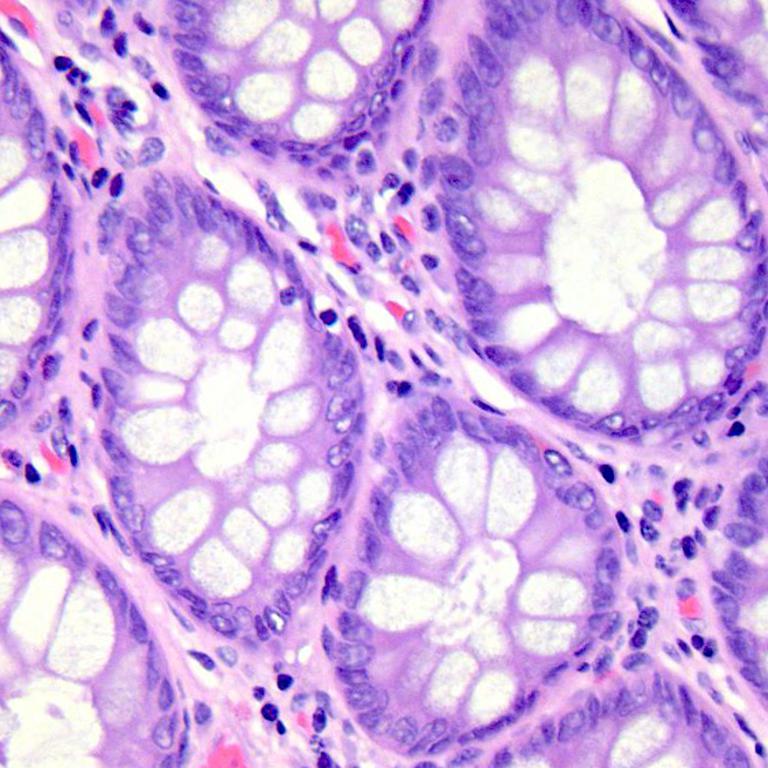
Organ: colon
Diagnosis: benign